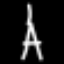
Label: The Eiffel Tower